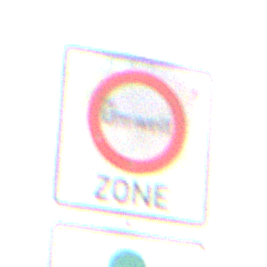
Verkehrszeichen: BeginnUmweltzone
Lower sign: FreistellungVomVerkehrsverbot3
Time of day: SunriseSunset
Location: Outdoor (Nature)
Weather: PartlyCloudy
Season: NotSpecified
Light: Natural